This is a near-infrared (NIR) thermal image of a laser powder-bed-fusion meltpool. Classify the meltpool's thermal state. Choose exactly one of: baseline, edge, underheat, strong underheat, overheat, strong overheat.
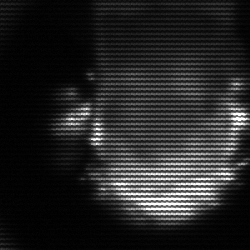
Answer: baseline